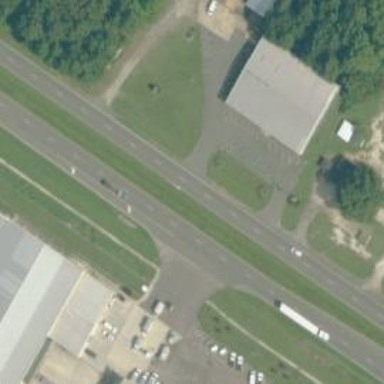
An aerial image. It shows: Asphalt road classified as trunk highway.